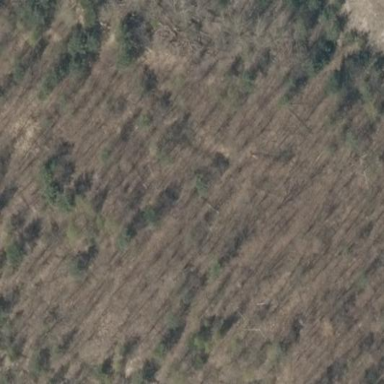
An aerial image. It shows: Forest area.